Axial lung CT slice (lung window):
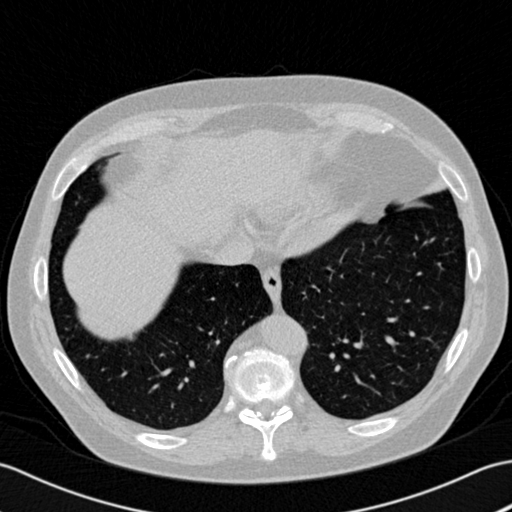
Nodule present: no